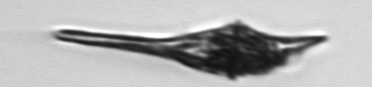
Label: Tripos_lineatus